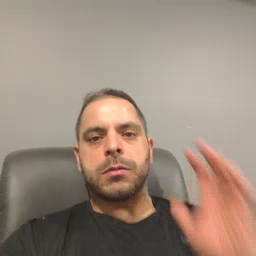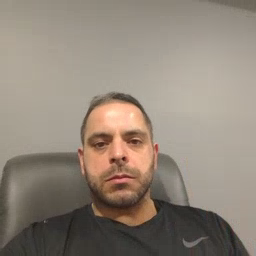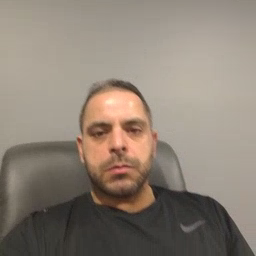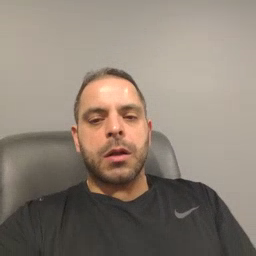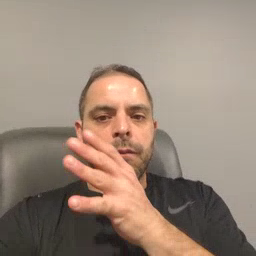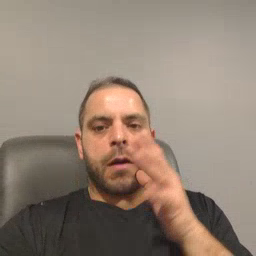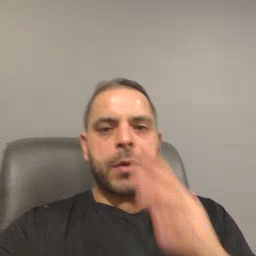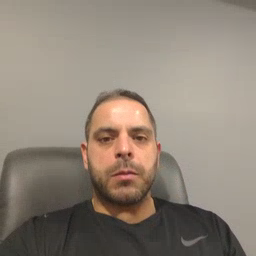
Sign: farm